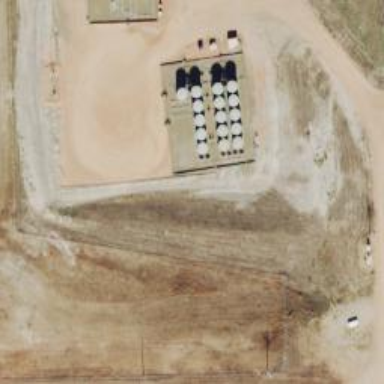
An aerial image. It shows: Storage tank that is man-made.